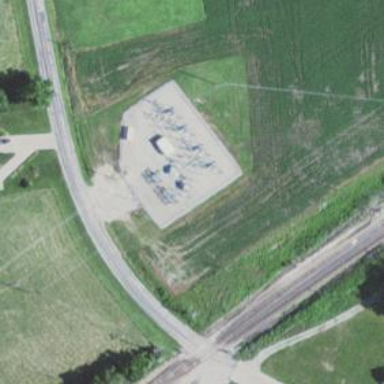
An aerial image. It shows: Distribution level power substation surrounded by fence.